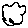
Label: cloud